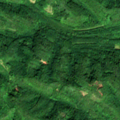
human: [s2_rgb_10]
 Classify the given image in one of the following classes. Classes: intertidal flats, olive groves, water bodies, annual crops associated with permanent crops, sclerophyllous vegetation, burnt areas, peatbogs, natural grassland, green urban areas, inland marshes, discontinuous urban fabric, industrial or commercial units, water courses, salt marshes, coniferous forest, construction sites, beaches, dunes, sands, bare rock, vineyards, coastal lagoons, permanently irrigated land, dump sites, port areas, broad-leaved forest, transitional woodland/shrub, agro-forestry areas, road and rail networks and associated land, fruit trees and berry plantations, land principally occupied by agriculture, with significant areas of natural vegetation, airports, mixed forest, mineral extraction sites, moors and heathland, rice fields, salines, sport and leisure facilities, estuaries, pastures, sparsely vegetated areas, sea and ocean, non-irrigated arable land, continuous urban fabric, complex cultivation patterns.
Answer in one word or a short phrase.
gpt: broad-leaved forest, transitional woodland/shrub